Question: My Bootstrap labels are not being wrapped in my DIV as expected? They just keep going off the screen? Does anyone have any idea why? I have included a screenshot, and the code is below:
'''
<div class="container" style="margin-top:100px;">
<div class="row">
<div class="col-md-12">
<div class="pull-right form-inline">
<div id="ctl00_ContentPlaceHolder1_divParkingArea" class="form-group">
<label>Parking Area:</label><br />
<select name="ctl00$ContentPlaceHolder1$ddParkingArea" onchange="javascript:setTimeout(&#39;__doPostBack(\&#39;ctl00$ContentPlaceHolder1$ddParkingArea\&#39;,\&#39;\&#39;)&#39;, 0)" id="ctl00_ContentPlaceHolder1_ddParkingArea" class="form-control" style="width: 200px; float: left;">
<option selected="selected" value="7">Test Parking Area XXX</option>
<option value="5">Tower A Parking</option>
<option value="6">Tower B Parking</option>
</select>
</div>
</div>
</div>
</div>
<br />
<div class="row">
<div class="col-md-12">
<div class="well" style="background: #fff;">
<div id="ctl00_ContentPlaceHolder1_parkingAreaOverview" style="width:600px;"><h3>Level 2</h3><hr><span class="label label-success">SlotSlotSlotSlot 11</span>&nbsp;&nbsp;<span class="label label-success">SlotSlotSlotSlot 22</span>&nbsp;&nbsp;<span class="label label-success">SlotSlotSlotSlot 33</span>&nbsp;&nbsp;<span class="label label-success">SlotSlotSlotSlot 44</span>&nbsp;&nbsp;<span class="label label-success">SlotSlotSlotSlot 55</span>&nbsp;&nbsp;<span class="label label-success">SlotSlotSlotSlot 66</span>&nbsp;&nbsp;<span class="label label-success">SlotSlotSlotSlot 77</span>&nbsp;&nbsp;<span class="label label-success">SlotSlotSlotSlot 88</span>&nbsp;&nbsp;<span class="label label-success">SlotSlotSlotSlot 99</span>&nbsp;&nbsp;<span class="label label-success">SlotSlotSlotSlot 111</span>&nbsp;&nbsp;<span class="label label-success">SlotSlotSlotSlot 222</span>&nbsp;&nbsp;<span class="label label-success">SlotSlotSlotSlot 333</span>&nbsp;&nbsp;<span class="label label-success">SlotSlotSlotSlot 444</span>&nbsp;&nbsp;<span class="label label-success">SlotSlotSlotSlot 555</span>&nbsp;&nbsp;<span class="label label-success">SlotSlotSlotSlot 666</span>&nbsp;&nbsp;<span class="label label-success">SlotSlotSlotSlot 777</span>&nbsp;&nbsp;<span class="label label-success">SlotSlotSlotSlot 888</span>&nbsp;&nbsp;<span class="label label-success">SlotSlotSlotSlot 999</span>&nbsp;&nbsp;<span class="label label-success">SlotSlotSlotSlot 000</span><br /><br /><br /><h3>Level 1</h3><hr><span class="label label-success">SlotSlotSlotSlot 1</span>&nbsp;&nbsp;<span class="label label-success">SlotSlotSlotSlot 2</span>&nbsp;&nbsp;<span class="label label-success">SlotSlotSlotSlot 3</span>&nbsp;&nbsp;<span class="label label-success">SlotSlotSlotSlot 4</span>&nbsp;&nbsp;<span class="label label-success">SlotSlotSlotSlot 5</span>&nbsp;&nbsp;<span class="label label-success">SlotSlotSlotSlot 6</span>&nbsp;&nbsp;<span class="label label-success">SlotSlotSlotSlot 7</span>&nbsp;&nbsp;<span class="label label-success">SlotSlotSlotSlot 8</span>&nbsp;&nbsp;<span class="label label-success">SlotSlotSlotSlot 9</span>&nbsp;&nbsp;<span class="label label-success">SlotSlotSlotSlot 10</span>&nbsp;&nbsp;<span class="label label-success">SlotSlotSlotSlot 11</span>&nbsp;&nbsp;<span class="label label-success">SlotSlotSlotSlot 12</span>&nbsp;&nbsp;<span class="label label-success">SlotSlotSlotSlot 13</span>&nbsp;&nbsp;<span class="label label-success">SlotSlotSlotSlot 14</span>&nbsp;&nbsp;<span class="label label-success">SlotSlotSlotSlot 15</span></div>
</div>
</div>
</div>
'''

Hope you can give me a hint! Thanks!
Regards,
Bob
EDIT:
1) removed the &nbsp as suggested, and it worked fine! But...
2) Added margin-top and margin-right to get some space, and a popup to some of the labels, and now the results look the same again? See below:
'''
<div class="container" style="margin-top:100px;">
<div class="row">
<div class="col-md-12">
<div class="pull-right form-inline">
<div id="ctl00_ContentPlaceHolder1_divParkingArea" class="form-group">
<label>Parking Area:</label><br />
<select name="ctl00$ContentPlaceHolder1$ddParkingArea" onchange="javascript:setTimeout(&#39;__doPostBack(\&#39;ctl00$ContentPlaceHolder1$ddParkingArea\&#39;,\&#39;\&#39;)&#39;, 0)" id="ctl00_ContentPlaceHolder1_ddParkingArea" class="form-control" style="width: 200px; float: left;">
<option selected="selected" value="7">Test Parking Area XXX</option>
<option value="5">Tower A Parking</option>
<option value="6">Tower B Parking</option>
</select>
</div>
</div>
</div>
</div>
<br />
<div class="row">
<div class="col-md-12">
<div class="well" style="background: #fff;">
<div id="ctl00_ContentPlaceHolder1_parkingAreaOverview"><h3>Level 2</h3><hr><span class="label label-success" style="margin-right:5px; margin-top:5px;">SlotSlotSlotSlot 11</span><span class="label label-success" style="margin-right:5px; margin-top:5px;">SlotSlotSlotSlot 22</span><span class="label label-success" style="margin-right:5px; margin-top:5px;">SlotSlotSlotSlot 33</span><span class="label label-default" style="margin-right:5px; margin-top:5px; color:#000;"><a style="color:#fff;" href="#" id="slotPopup199" data-toggle="popover" title="SlotSlotSlotSlot 44" data-content="Connected to: Tower A, 1022B (10F)">SlotSlotSlotSlot 44</a></span><span class="label label-default" style="margin-right:5px; margin-top:5px; color:#000;"><a style="color:#fff;" href="#" id="slotPopup200" data-toggle="popover" title="SlotSlotSlotSlot 55" data-content="Connected to: Tower A, 1022B (10F)">SlotSlotSlotSlot 55</a></span><span class="label label-default" style="margin-right:5px; margin-top:5px; color:#000;"><a style="color:#fff;" href="#" id="slotPopup201" data-toggle="popover" title="SlotSlotSlotSlot 66" data-content="Connected to: Tower A, 1022B (10F)">SlotSlotSlotSlot 66</a></span><span class="label label-success" style="margin-right:5px; margin-top:5px;">SlotSlotSlotSlot 77</span><span class="label label-success" style="margin-right:5px; margin-top:5px;">SlotSlotSlotSlot 88</span><span class="label label-success" style="margin-right:5px; margin-top:5px;">SlotSlotSlotSlot 99</span><span class="label label-success" style="margin-right:5px; margin-top:5px;">SlotSlotSlotSlot 111</span><span class="label label-success" style="margin-right:5px; margin-top:5px;">SlotSlotSlotSlot 222</span><span class="label label-success" style="margin-right:5px; margin-top:5px;">SlotSlotSlotSlot 333</span><span class="label label-success" style="margin-right:5px; margin-top:5px;">SlotSlotSlotSlot 444</span><span class="label label-success" style="margin-right:5px; margin-top:5px;">SlotSlotSlotSlot 555</span><span class="label label-success" style="margin-right:5px; margin-top:5px;">SlotSlotSlotSlot 666</span><span class="label label-success" style="margin-right:5px; margin-top:5px;">SlotSlotSlotSlot 777</span><span class="label label-success" style="margin-right:5px; margin-top:5px;">SlotSlotSlotSlot 888</span><span class="label label-success" style="margin-right:5px; margin-top:5px;">SlotSlotSlotSlot 999</span><span class="label label-success" style="margin-right:5px; margin-top:5px;">SlotSlotSlotSlot 000</span><br /><br /><br /><h3>Level 1</h3><hr><span class="label label-success" style="margin-right:5px; margin-top:5px;">SlotSlotSlotSlot 1</span><span class="label label-success" style="margin-right:5px; margin-top:5px;">SlotSlotSlotSlot 2</span><span class="label label-success" style="margin-right:5px; margin-top:5px;">SlotSlotSlotSlot 3</span><span class="label label-success" style="margin-right:5px; margin-top:5px;">SlotSlotSlotSlot 4</span><span class="label label-success" style="margin-right:5px; margin-top:5px;">SlotSlotSlotSlot 5</span><span class="label label-success" style="margin-right:5px; margin-top:5px;">SlotSlotSlotSlot 6</span><span class="label label-success" style="margin-right:5px; margin-top:5px;">SlotSlotSlotSlot 7</span><span class="label label-success" style="margin-right:5px; margin-top:5px;">SlotSlotSlotSlot 8</span><span class="label label-success" style="margin-right:5px; margin-top:5px;">SlotSlotSlotSlot 9</span><span class="label label-success" style="margin-right:5px; margin-top:5px;">SlotSlotSlotSlot 10</span><span class="label label-success" style="margin-right:5px; margin-top:5px;">SlotSlotSlotSlot 11</span><span class="label label-success" style="margin-right:5px; margin-top:5px;">SlotSlotSlotSlot 12</span><span class="label label-success" style="margin-right:5px; margin-top:5px;">SlotSlotSlotSlot 13</span><span class="label label-success" style="margin-right:5px; margin-top:5px;">SlotSlotSlotSlot 14</span><span class="label label-success" style="margin-right:5px; margin-top:5px;">SlotSlotSlotSlot 15</span></div>
</div>
</div>
</div>
'''
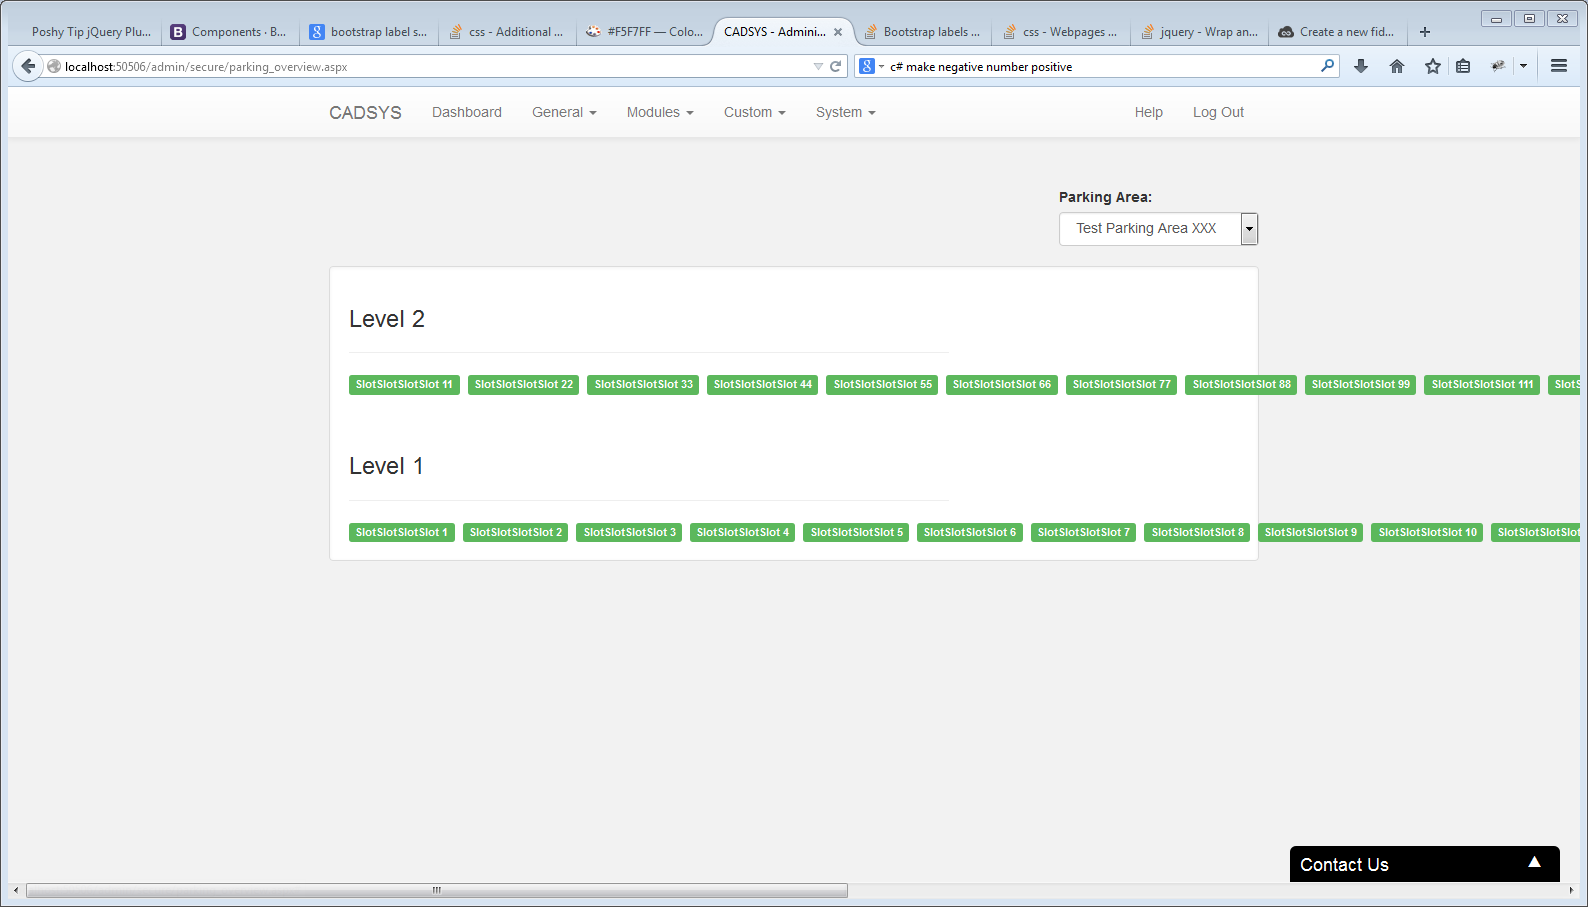
Answer: It is because of your use of ' ', it is all read as one line. You should replace them with regular spaces and use css margins if you need additional space in between each item.
'''
<span class="label label-success">SlotSlotSlotSlot 11</span> <span class="label label-success">SlotSlotSlotSlot 22</span> <span class="label label-success">SlotSlotSlotSlot 33</span> <span class="label label-success">SlotSlotSlotSlot 44</span> <span class="label label-success">SlotSlotSlotSlot 55</span> <span class="label label-success">SlotSlotSlotSlot 66</span> <span class="label label-success">SlotSlotSlotSlot 77</span>
'''
<URL>
By definition, non-breaking spaces .
> (&nbsp), is a variant of the space character that prevents an at its position
Source: <URL>